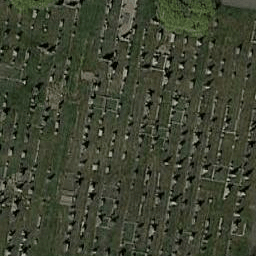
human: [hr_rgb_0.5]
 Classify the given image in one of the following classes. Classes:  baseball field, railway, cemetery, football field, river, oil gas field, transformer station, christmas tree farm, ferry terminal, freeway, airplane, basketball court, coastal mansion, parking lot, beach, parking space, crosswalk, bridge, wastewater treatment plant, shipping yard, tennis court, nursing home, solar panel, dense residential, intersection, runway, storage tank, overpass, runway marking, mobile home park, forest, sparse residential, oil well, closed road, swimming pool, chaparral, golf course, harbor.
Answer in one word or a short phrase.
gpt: cemetery